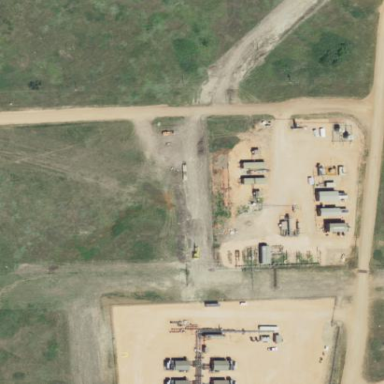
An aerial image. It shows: Industrial area primarily used for oil-related activities.